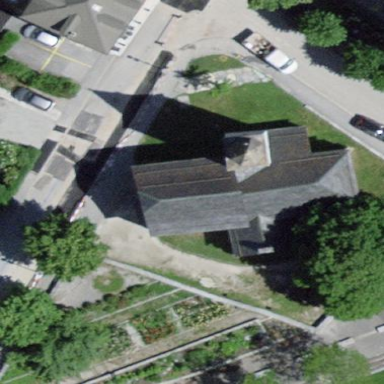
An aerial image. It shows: Building that serves as place of worship.